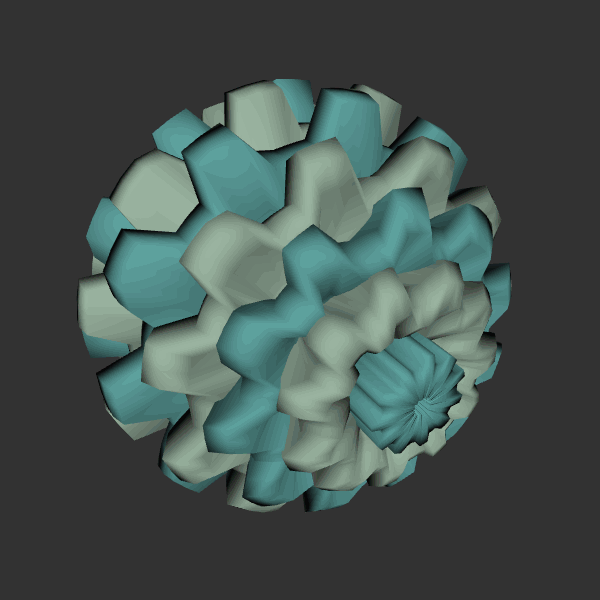
Background: dark